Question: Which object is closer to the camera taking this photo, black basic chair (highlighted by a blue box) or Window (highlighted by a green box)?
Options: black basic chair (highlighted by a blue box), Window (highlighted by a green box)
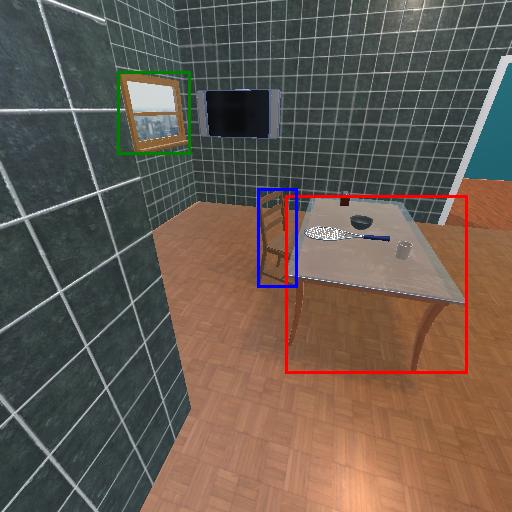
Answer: black basic chair (highlighted by a blue box)